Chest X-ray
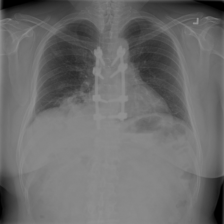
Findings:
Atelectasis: negative
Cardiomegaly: negative
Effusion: negative
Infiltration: negative
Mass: negative
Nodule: negative
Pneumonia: negative
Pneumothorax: negative
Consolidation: negative
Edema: negative
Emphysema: negative
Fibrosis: negative
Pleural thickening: negative
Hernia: negative